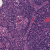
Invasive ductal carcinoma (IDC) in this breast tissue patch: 0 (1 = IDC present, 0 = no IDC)